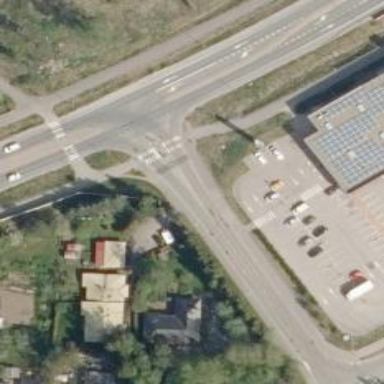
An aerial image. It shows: Marked asphalt cycleway crossing.